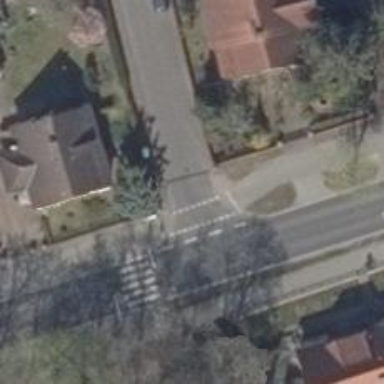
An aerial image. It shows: Residential road with sidewalk on the left.